Field crop: maize
Growth stage: 2
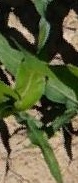
Species: maize